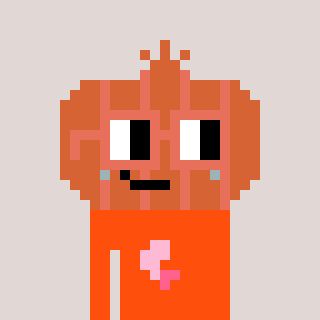
a pixel art character with square orange glasses, a onion-shaped head and a orange-colored body on a warm background